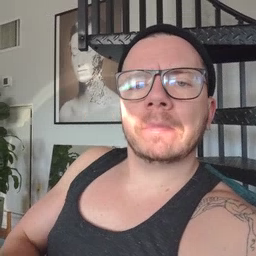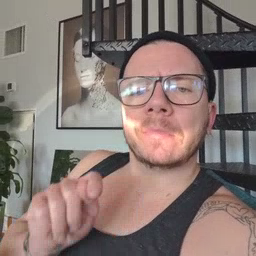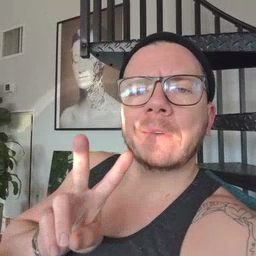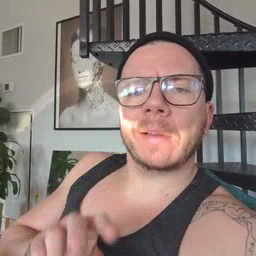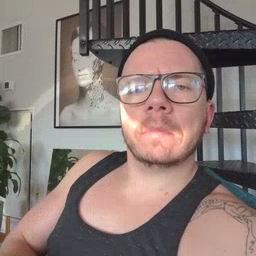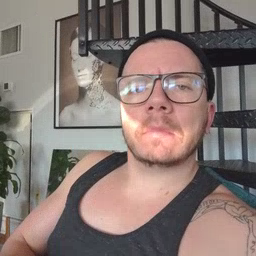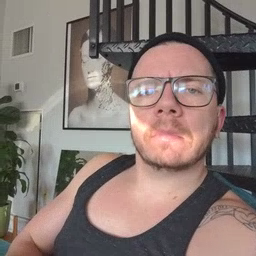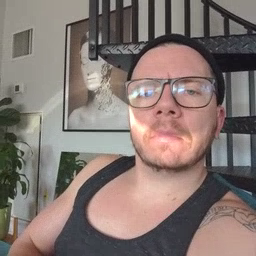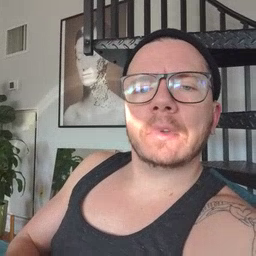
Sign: TV